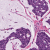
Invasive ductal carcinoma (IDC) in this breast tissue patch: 1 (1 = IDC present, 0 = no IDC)